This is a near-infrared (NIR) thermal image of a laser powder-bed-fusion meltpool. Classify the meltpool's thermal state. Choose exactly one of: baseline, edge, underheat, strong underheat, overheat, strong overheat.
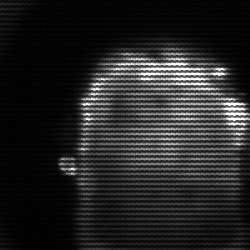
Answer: baseline